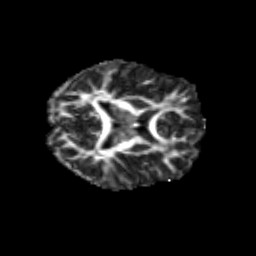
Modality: FA
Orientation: axial
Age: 24
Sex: female
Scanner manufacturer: siemens
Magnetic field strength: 3 T
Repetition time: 3.5 s
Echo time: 0.125 s